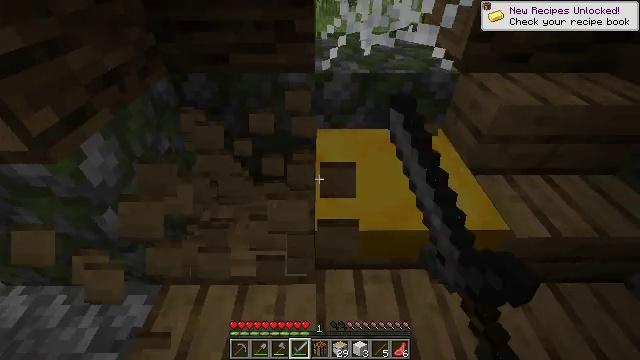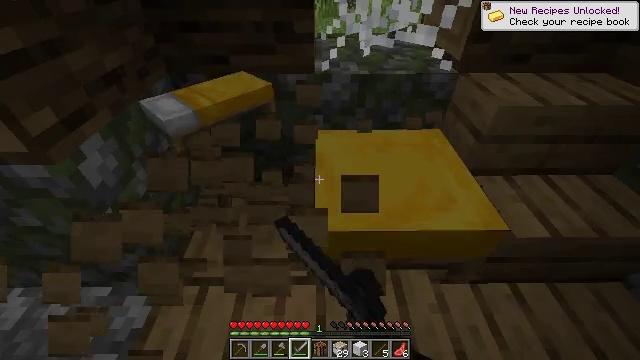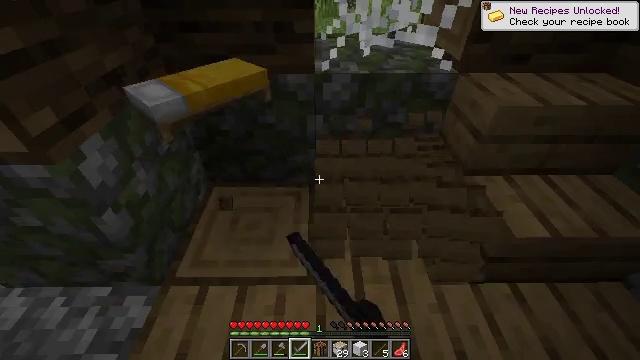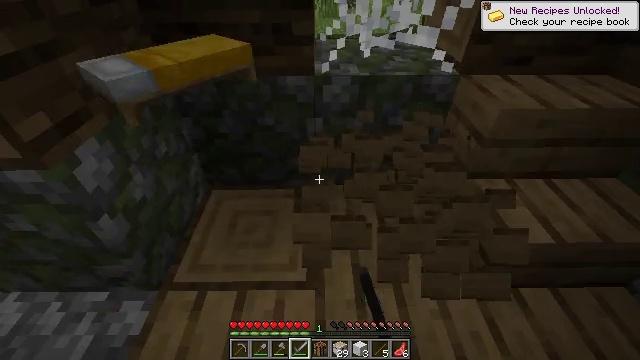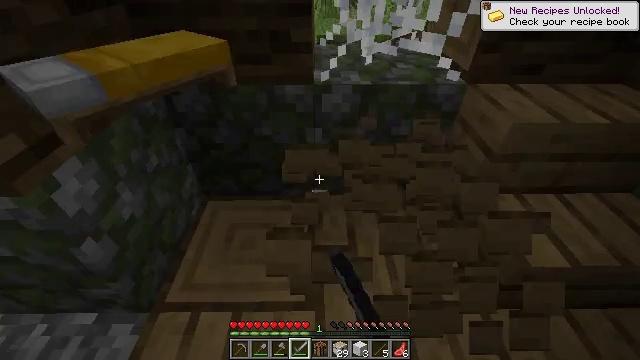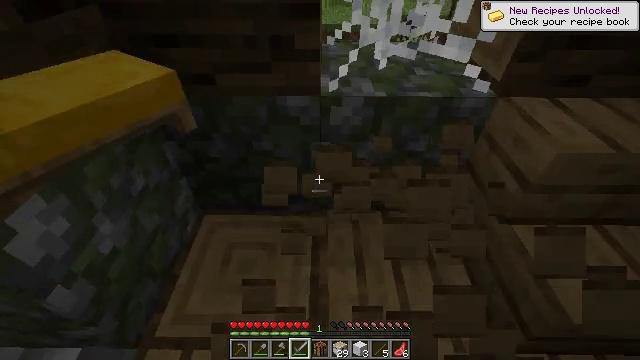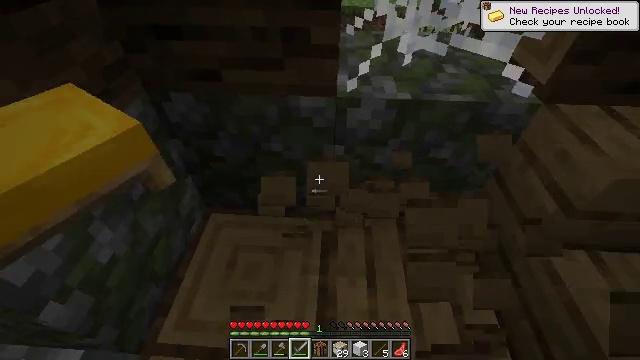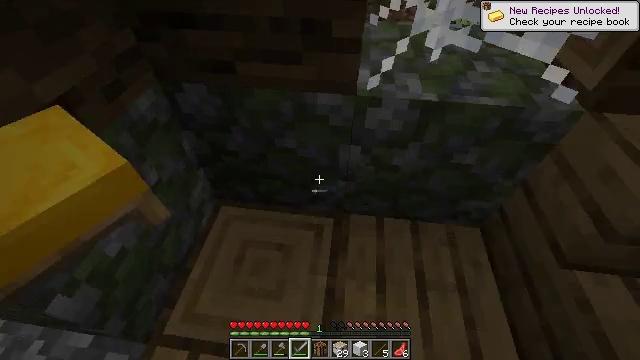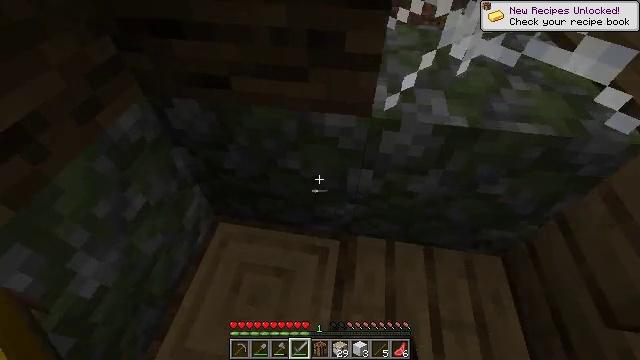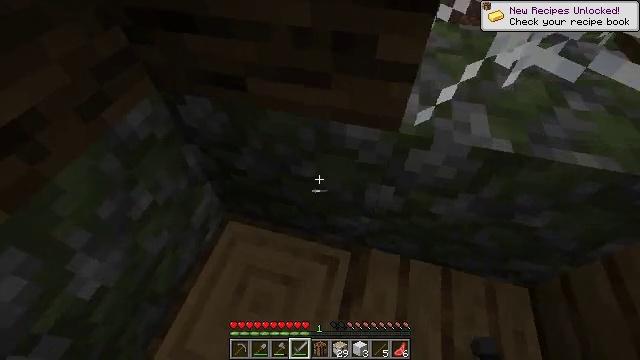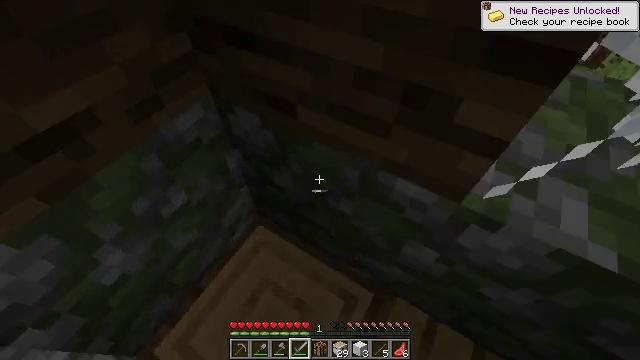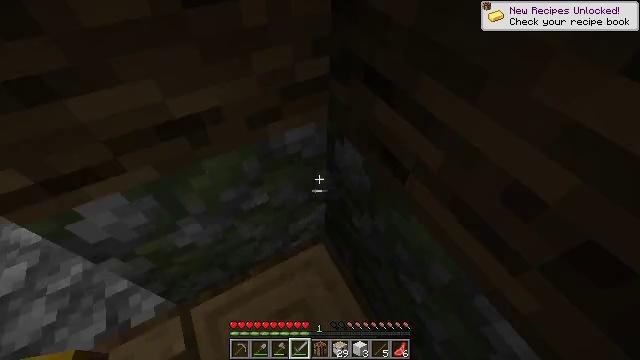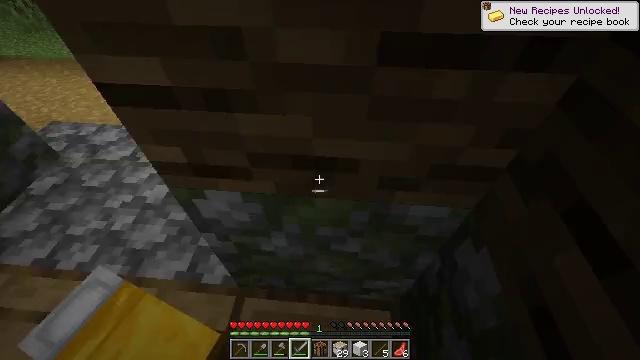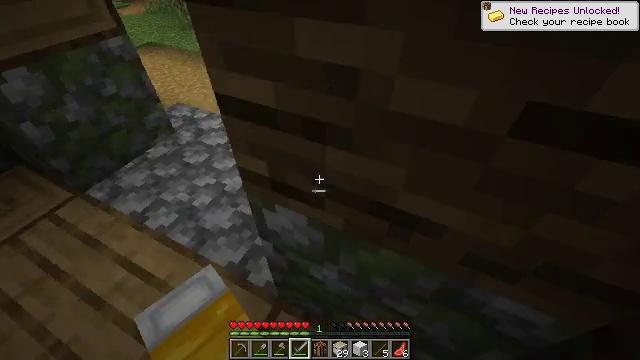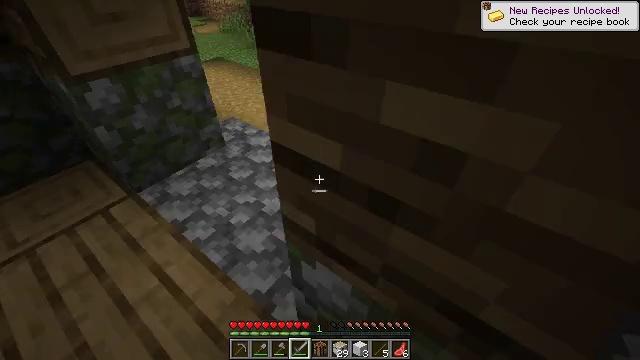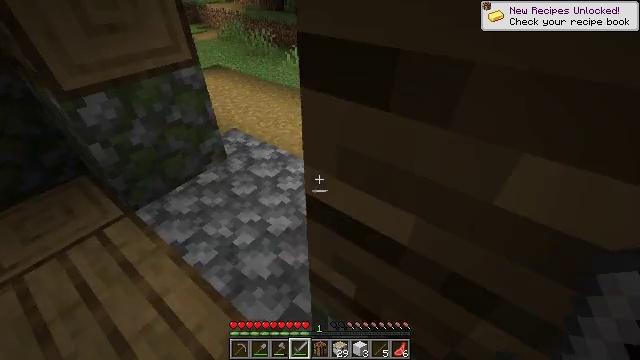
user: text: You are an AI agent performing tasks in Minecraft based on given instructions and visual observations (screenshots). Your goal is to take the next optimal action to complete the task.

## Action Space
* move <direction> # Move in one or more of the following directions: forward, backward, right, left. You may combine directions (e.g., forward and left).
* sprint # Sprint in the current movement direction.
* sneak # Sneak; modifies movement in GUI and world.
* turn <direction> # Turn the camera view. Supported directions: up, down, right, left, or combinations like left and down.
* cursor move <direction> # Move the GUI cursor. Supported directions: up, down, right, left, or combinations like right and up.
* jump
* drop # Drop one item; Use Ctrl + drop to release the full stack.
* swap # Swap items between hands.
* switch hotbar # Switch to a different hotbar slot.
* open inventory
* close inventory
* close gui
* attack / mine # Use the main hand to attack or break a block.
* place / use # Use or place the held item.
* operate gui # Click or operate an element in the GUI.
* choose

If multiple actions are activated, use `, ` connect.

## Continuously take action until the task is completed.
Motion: motion action
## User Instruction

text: Collect some oak leaves.
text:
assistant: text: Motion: attack / mine
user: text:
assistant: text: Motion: attack / mine
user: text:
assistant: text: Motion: move forward, attack / mine
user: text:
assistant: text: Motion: move forward
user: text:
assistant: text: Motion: move forward, turn left and down
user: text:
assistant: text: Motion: move forward, turn left and down
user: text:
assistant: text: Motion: move forward, turn left and down
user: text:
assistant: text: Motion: move forward, turn left and down
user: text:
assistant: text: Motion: move forward, turn left and down
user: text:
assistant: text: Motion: move forward and move left, turn left
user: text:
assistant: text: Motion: move forward and move left, turn left and up
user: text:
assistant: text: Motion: move forward and move left, turn left and up
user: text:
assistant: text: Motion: move forward and move left, turn left and up
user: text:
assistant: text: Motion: move forward and move left, turn left and up
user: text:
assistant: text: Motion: move forward and move left, turn up
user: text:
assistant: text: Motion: move forward and move left, turn right
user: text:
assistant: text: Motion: move forward and move left
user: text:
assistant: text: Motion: move forward and move left
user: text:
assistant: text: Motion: move forward and move left
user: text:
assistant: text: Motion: move forward, turn right and up
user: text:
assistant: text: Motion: move forward, turn right and up
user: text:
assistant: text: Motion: move forward, turn right and up
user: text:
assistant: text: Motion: move forward, turn up
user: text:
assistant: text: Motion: move forward, turn up
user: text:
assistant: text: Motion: move forward, sprint
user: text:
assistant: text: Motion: move forward, sprint
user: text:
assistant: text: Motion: move forward, sprint, turn up
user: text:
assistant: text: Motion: move forward, sprint
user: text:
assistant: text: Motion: move forward, sprint, turn up
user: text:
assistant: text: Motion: move forward, sprint